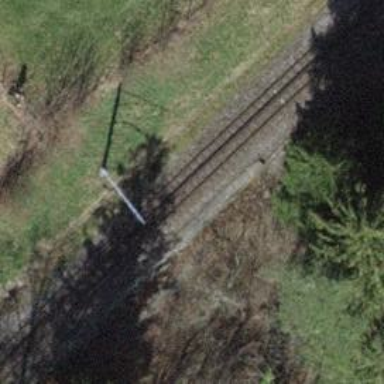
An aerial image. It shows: Solitary milestone along the railway.